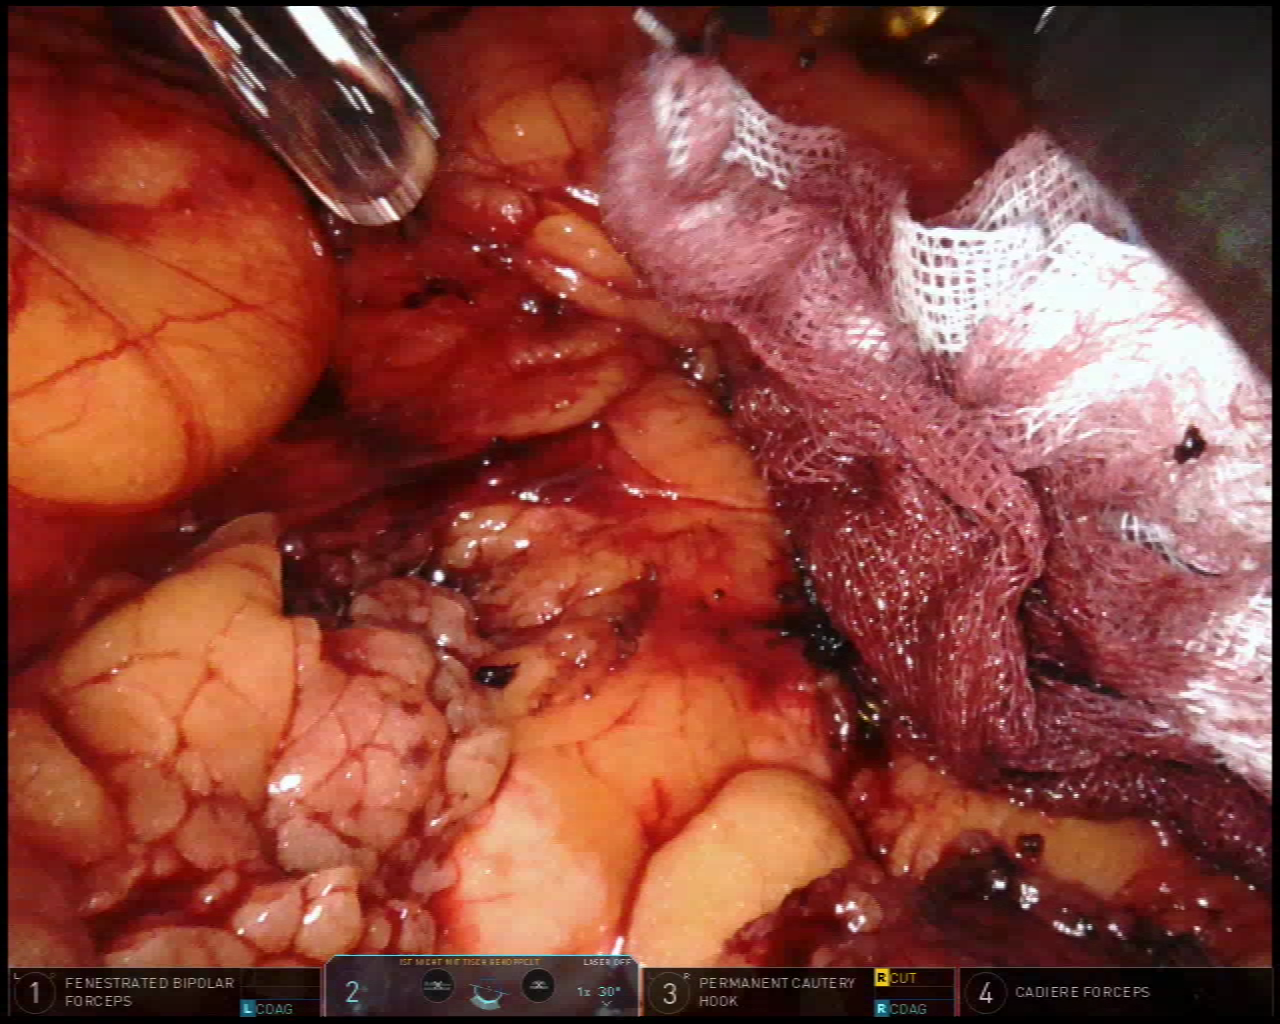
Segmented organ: pancreas
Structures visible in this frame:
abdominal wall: no
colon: no
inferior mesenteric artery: no
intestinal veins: no
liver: no
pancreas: yes
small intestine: no
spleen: no
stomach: no
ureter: no
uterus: no
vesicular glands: no